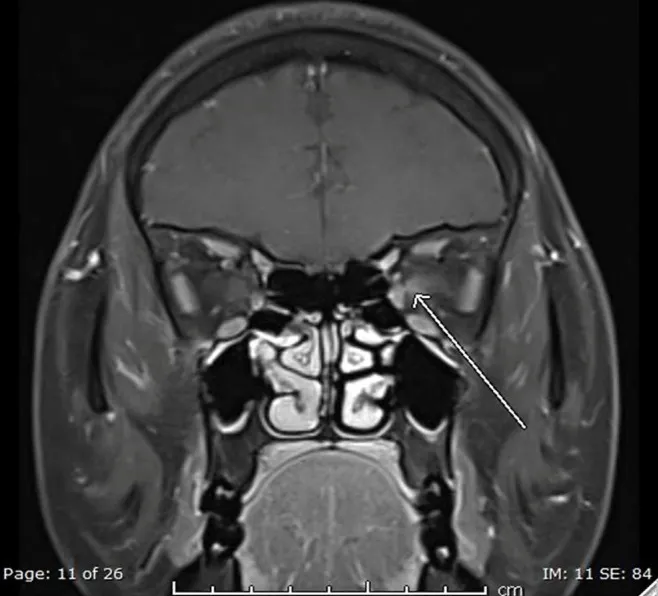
T1-Weighted Coronal Section MRI with Contrast. Contrast-enhancement in the medial intracanalicular part of the left-sided optic nerve sheath (arrow).
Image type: radiology (mri)